Interaction volume radius: 5 \u00c5
Interaction volume height: 35 \u00c5
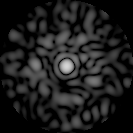
Disorder parameter: 0.841